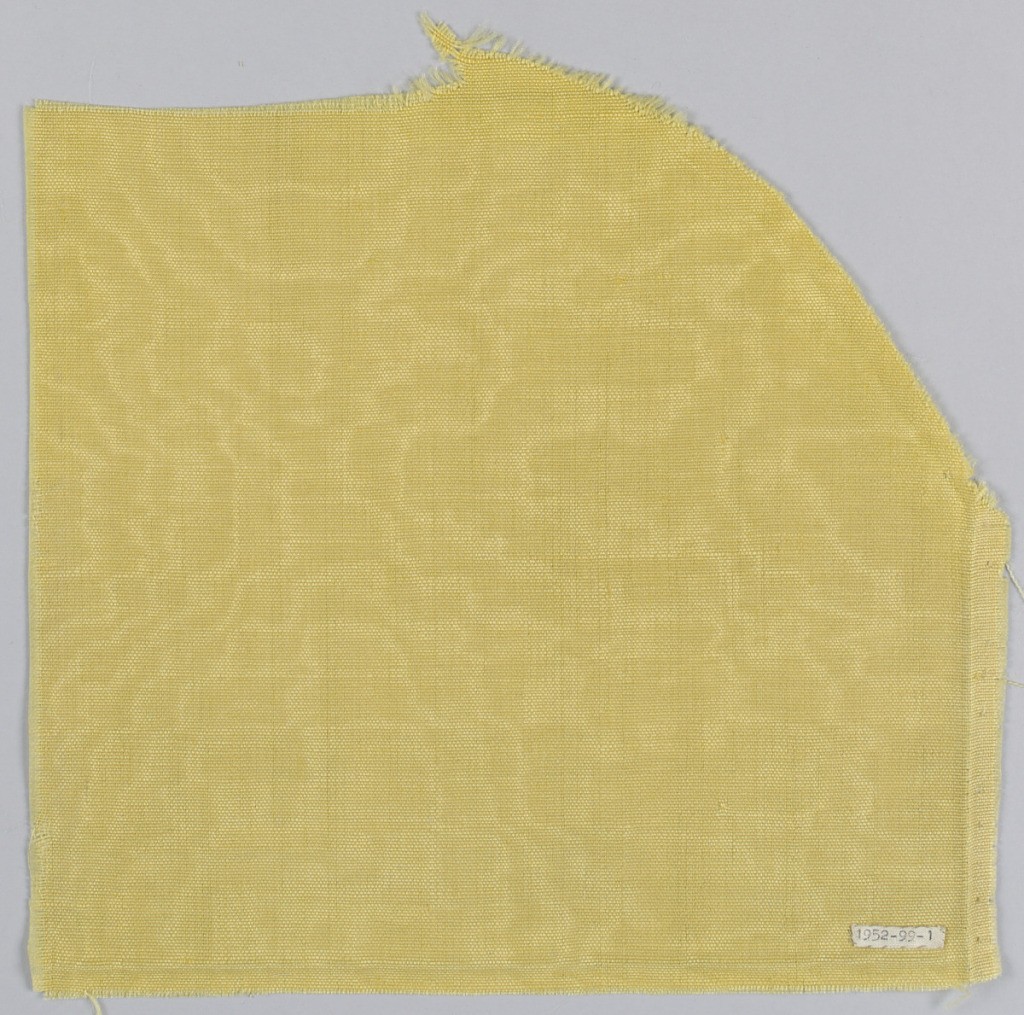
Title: Embossed wool
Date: ca. 1780
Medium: wool Technique: moire and glazed plain weave
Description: Bright golden yellow woolen cloth, moire and glazed on one side with medium scale watered effect.